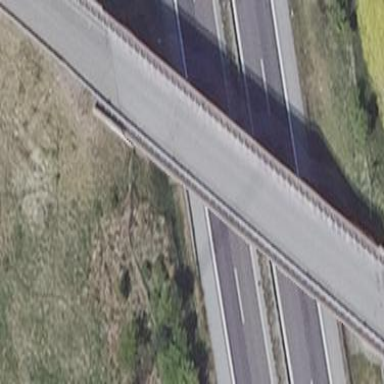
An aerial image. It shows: Bridge with beam structure.